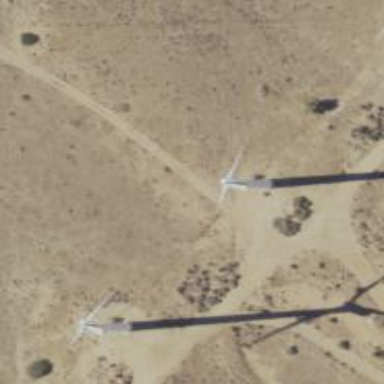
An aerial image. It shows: Wind generator powered by wind turbine.